Field crop: maize
Growth stage: 2
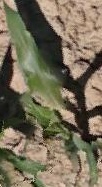
Species: maize